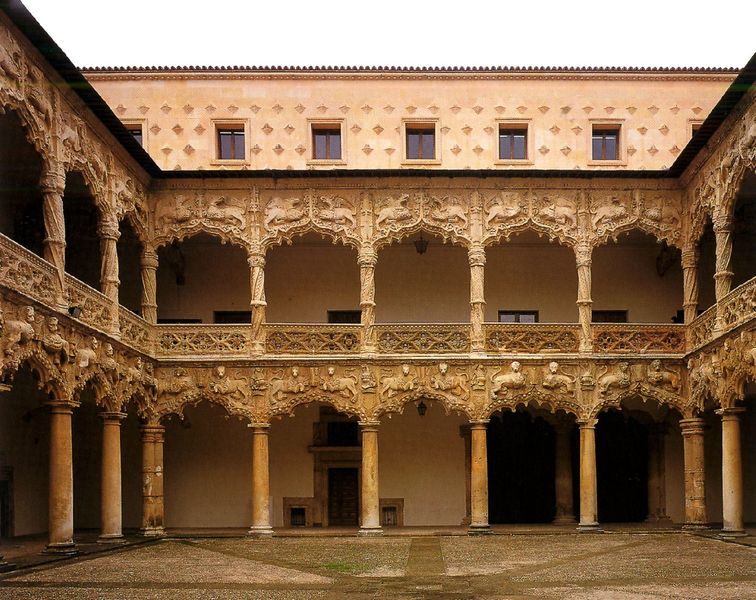
Titel: Guadalajara, Palacio del Infantado
Standort: Guadalajara (EU - E - Kastilien)
Schlagwörter: himmel, ocker, fenster, säulen, tür, architektur, rosa, bogen, pflaster, türen, platz, arch, arches, architecture, balcony, columns, court, ornate, palace, gold, interior, old, windows, yellow, pattern, pink, brown, geländer, balkone, foto, fotografie, innenhof, balustrade, arkaden, girlanden, verziert, stone, building, roof, entrance, laubengang, schafe, castle, shadow, animals, arabesken, faces, glass, photo, plaster, door, sunlight, säulengang, haus, fort, doors, courtyard, gate, symmetry, eaves, detail, large, gothic, squares, gebäude, beautiful, patio, structure, carving, tan, arcs, indian, lion, doric, murals, photograph, heads, tiles, sculptures, tile, grand, cloister, cream, levels, stucco, plaza, hof, säule, rooms, pillars, capitals, ornamentation, yard, carved, carvings, archways, lions, atrium, doorways, intricate, tails, coloumn, decorations, engravings, stunning, two story, creatures, carbings, morrocan, roofline, connonade, doors entrance windows, ballastrade, two-tiered, agrium